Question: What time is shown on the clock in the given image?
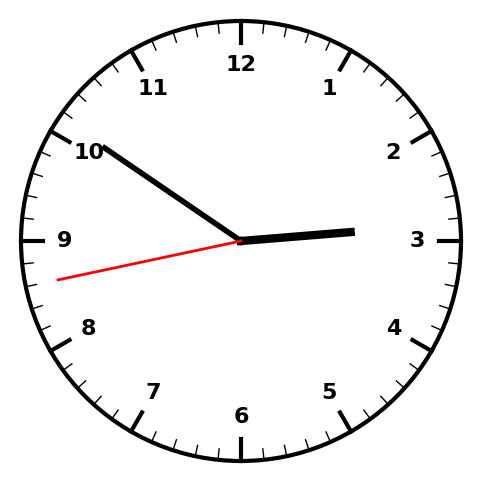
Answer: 02:50:43